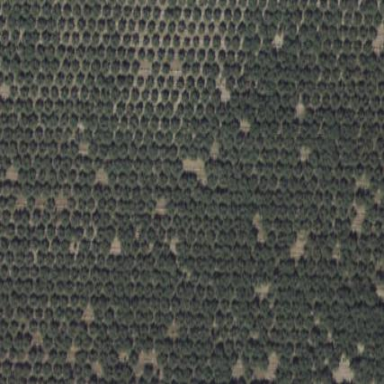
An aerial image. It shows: Orchard filled with almond trees.